Question: What month and year are displayed in the calendar?
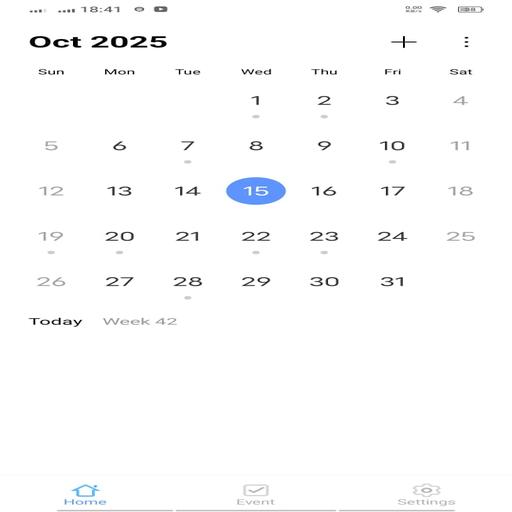
Answer: October and 2025